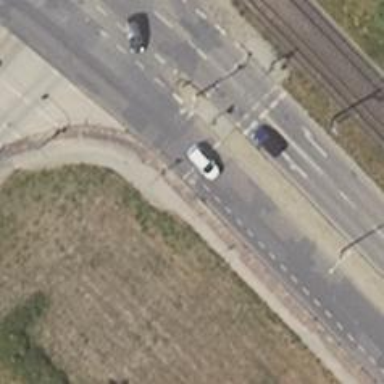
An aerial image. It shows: Road crossing with traffic signals.